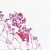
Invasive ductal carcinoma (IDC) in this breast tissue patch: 0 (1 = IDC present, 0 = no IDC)